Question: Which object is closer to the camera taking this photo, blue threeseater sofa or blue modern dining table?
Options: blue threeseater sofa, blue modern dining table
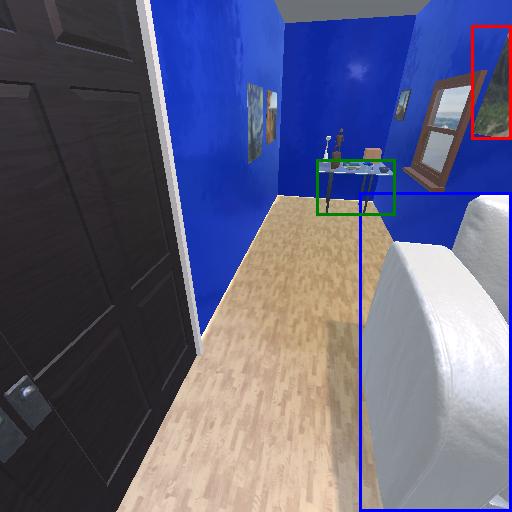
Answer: blue threeseater sofa